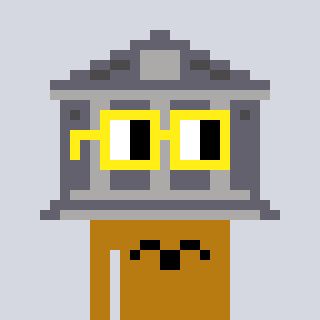
a pixel art character with square yellow glasses, a bank-shaped head and a gold-colored body on a cool background